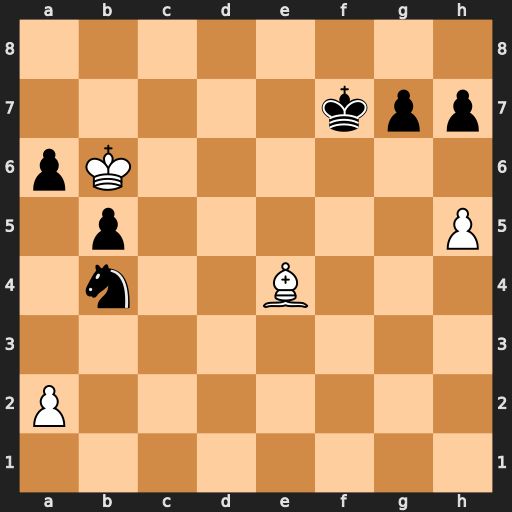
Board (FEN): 8/5kpp/pK6/1p5P/1n2B3/8/P7/8
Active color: w
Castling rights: -
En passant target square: -
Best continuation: a3 Na2 Bd5+ Ke7 Bxa2